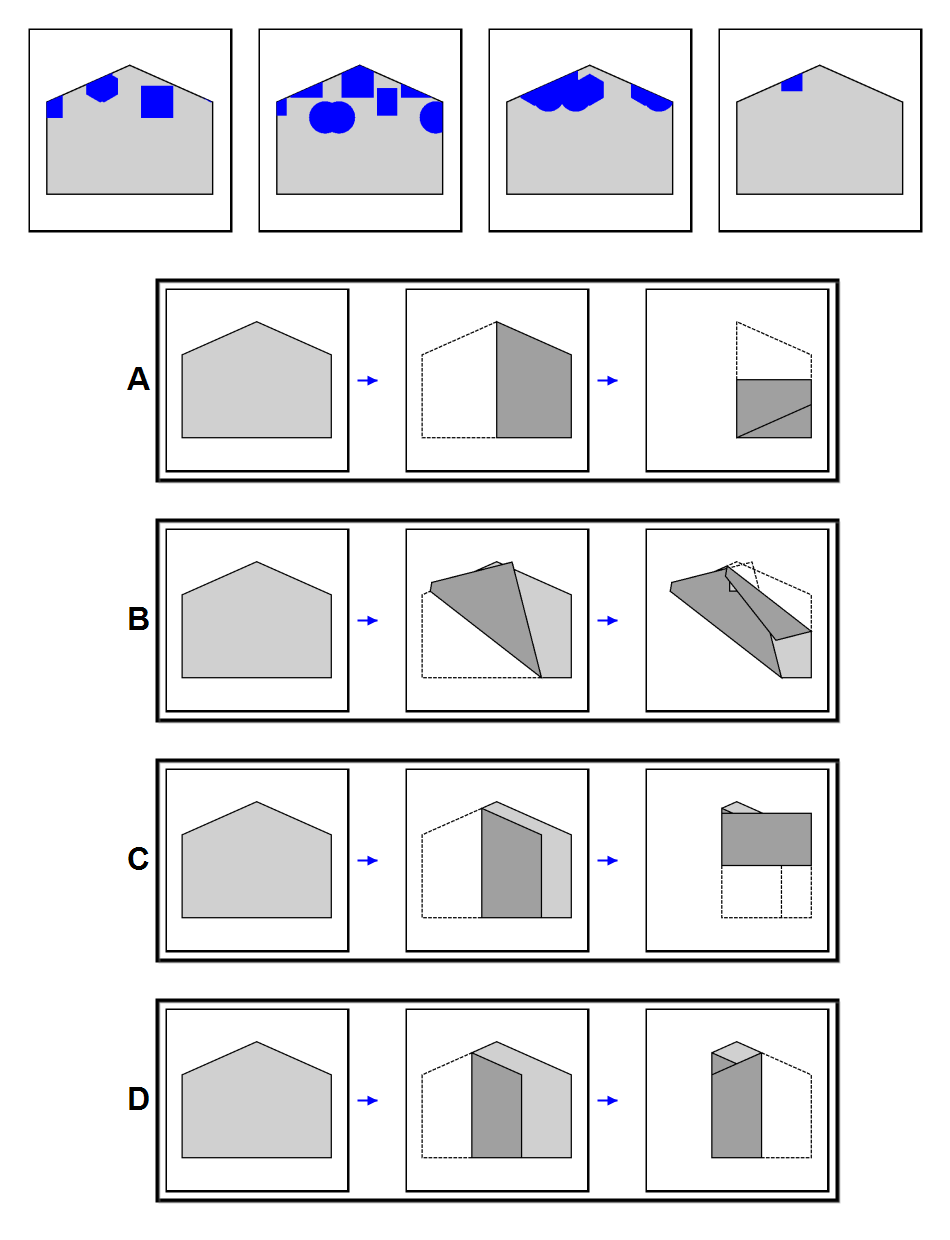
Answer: D